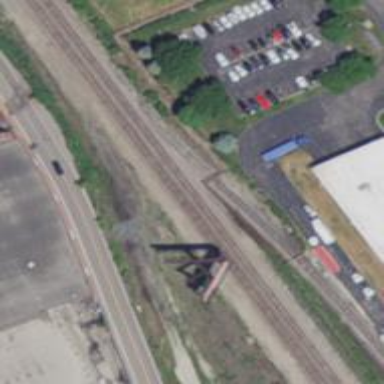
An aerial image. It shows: Disused railway siding.